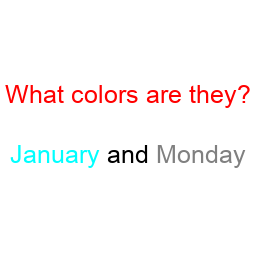
Color: cyan, gray
Background color: white
Question text color: red